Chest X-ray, PA view. Patient: 66 years old, sex M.
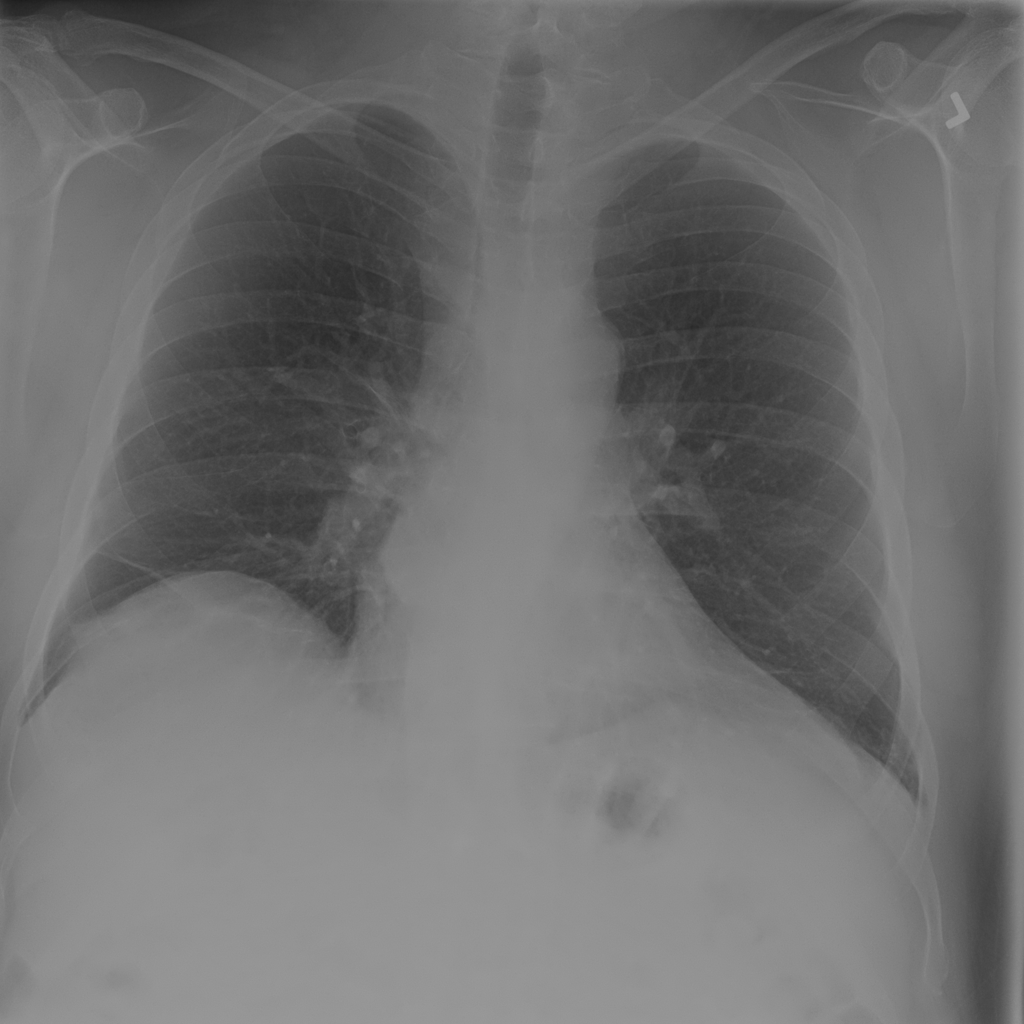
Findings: Atelectasis